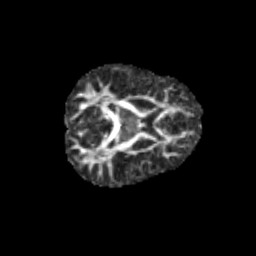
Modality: FA
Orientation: axial
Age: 12
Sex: female
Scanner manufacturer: siemens
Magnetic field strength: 3 T
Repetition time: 3.8 s
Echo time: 0.07 s